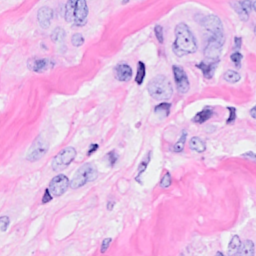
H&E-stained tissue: Breast